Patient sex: F
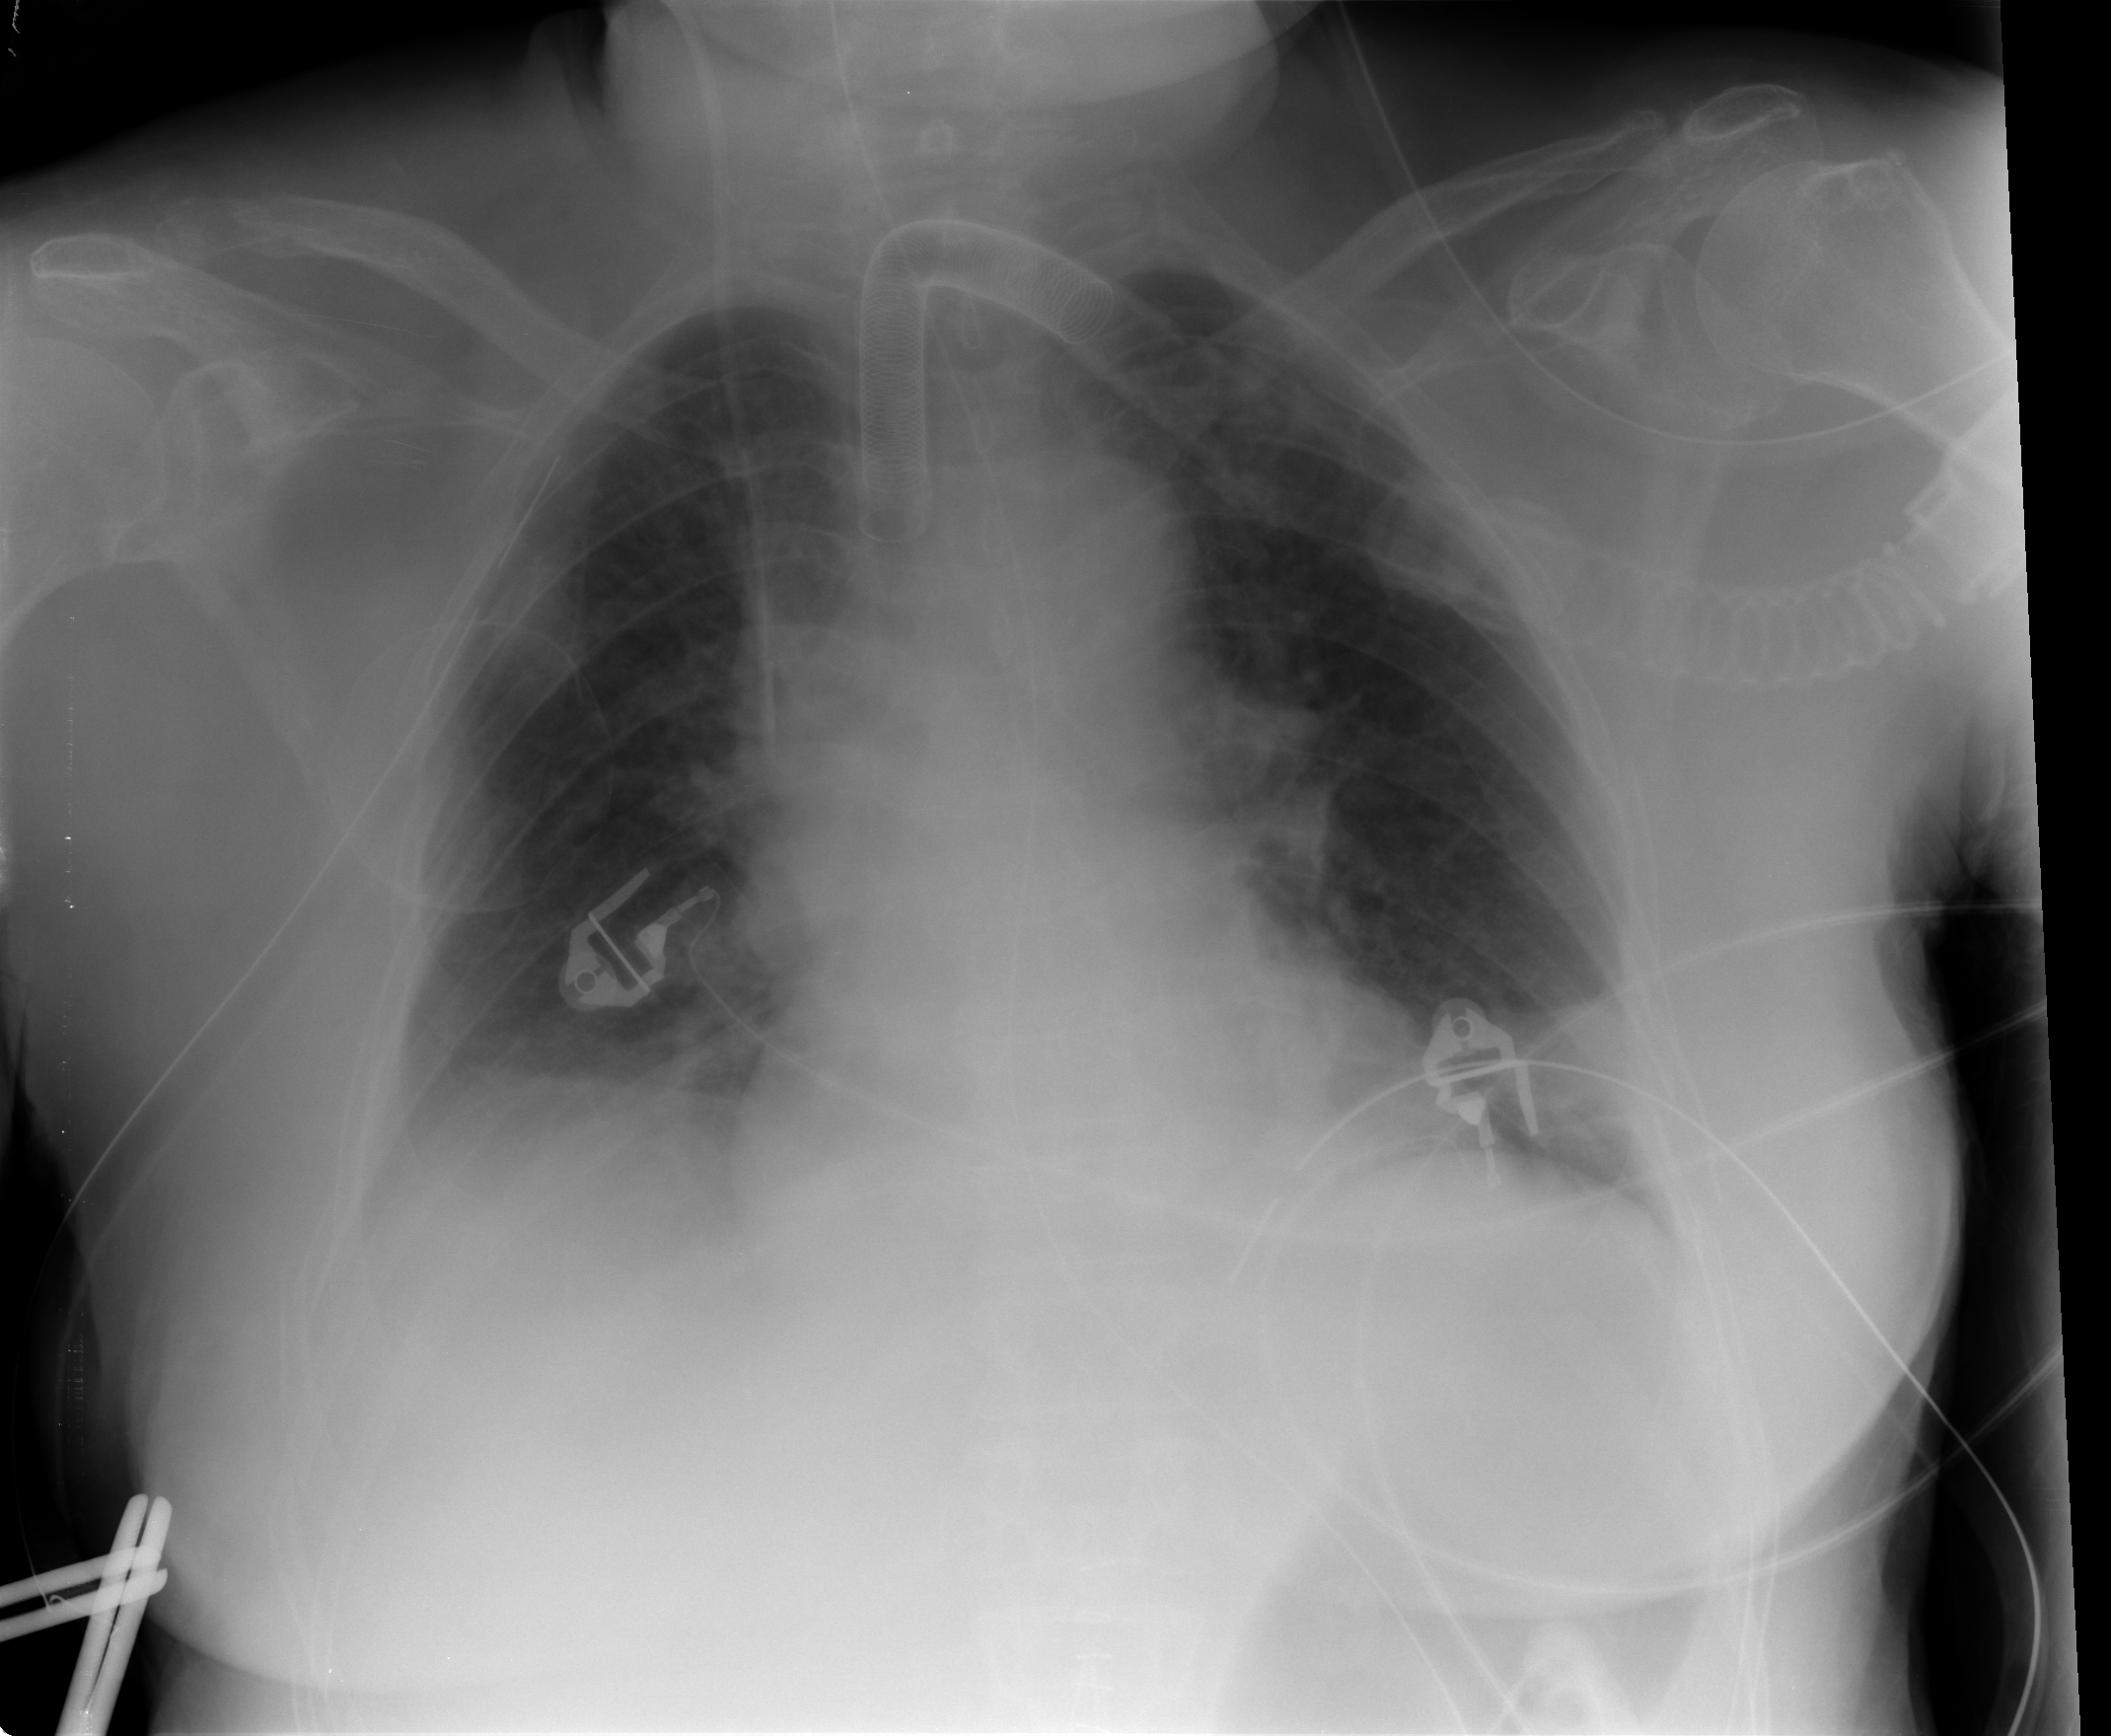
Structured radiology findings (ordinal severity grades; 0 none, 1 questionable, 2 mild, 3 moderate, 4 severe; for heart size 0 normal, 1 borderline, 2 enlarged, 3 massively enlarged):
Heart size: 0
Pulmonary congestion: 2
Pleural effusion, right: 1
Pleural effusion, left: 0
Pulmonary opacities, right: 0
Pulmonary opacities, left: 0
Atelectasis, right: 2
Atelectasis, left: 2